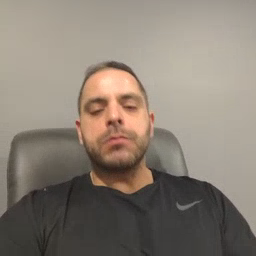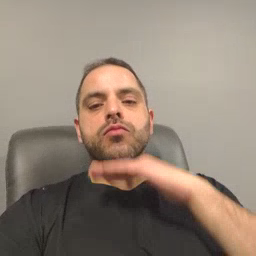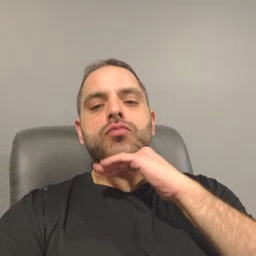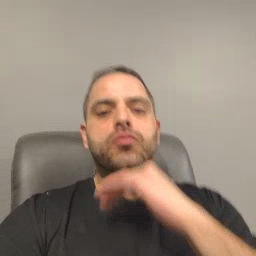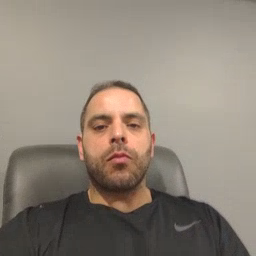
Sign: pig